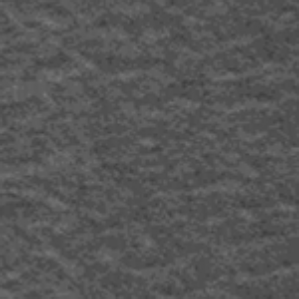
Label: frost